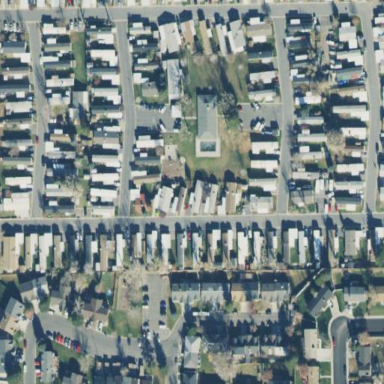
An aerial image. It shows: Mobile residential area.